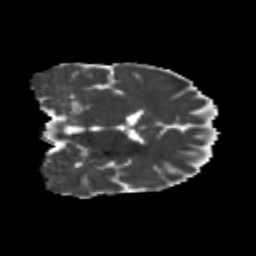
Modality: MD
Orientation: coronal
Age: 22
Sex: male
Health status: healthy
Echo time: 0.074 s